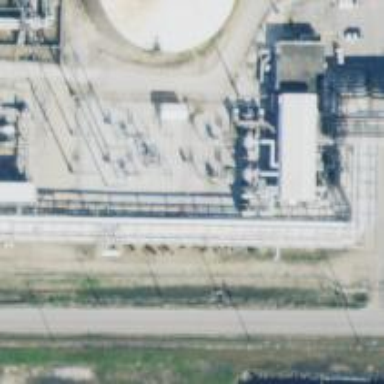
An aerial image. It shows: Switch used for power control.